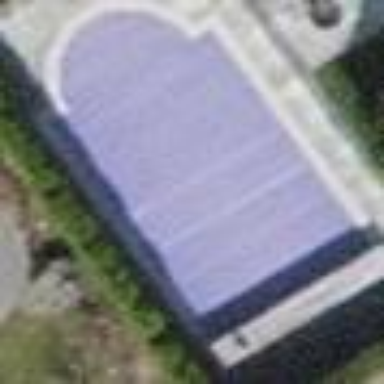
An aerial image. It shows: Swimming pool located in leisure land.